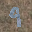
Label: 9